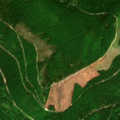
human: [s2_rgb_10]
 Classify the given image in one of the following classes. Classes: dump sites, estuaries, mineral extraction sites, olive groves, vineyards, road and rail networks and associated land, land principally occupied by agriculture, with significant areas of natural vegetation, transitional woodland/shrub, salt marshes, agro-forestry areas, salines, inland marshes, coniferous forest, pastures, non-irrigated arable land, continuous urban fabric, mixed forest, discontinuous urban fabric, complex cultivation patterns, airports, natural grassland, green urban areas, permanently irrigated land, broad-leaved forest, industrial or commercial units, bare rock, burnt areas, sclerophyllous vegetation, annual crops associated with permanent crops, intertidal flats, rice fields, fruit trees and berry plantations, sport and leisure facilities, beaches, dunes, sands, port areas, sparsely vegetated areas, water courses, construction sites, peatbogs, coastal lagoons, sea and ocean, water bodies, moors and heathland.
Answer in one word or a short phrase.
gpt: broad-leaved forest, coniferous forest, transitional woodland/shrub